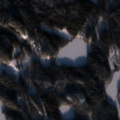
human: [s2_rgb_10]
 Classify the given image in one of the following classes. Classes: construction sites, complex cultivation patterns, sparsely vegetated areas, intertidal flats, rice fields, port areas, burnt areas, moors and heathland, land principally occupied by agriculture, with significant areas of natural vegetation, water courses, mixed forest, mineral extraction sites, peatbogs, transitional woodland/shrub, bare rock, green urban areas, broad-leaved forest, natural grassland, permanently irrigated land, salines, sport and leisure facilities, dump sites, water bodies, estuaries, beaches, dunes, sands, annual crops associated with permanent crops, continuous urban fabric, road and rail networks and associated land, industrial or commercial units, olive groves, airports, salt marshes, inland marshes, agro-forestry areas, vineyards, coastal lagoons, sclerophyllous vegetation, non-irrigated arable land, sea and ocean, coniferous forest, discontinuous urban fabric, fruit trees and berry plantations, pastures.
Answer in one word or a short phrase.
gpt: coniferous forest, mixed forest, water bodies